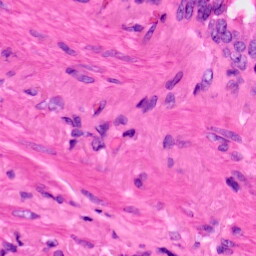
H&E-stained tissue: Lung